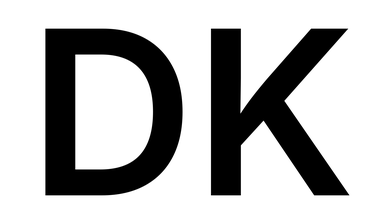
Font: Inter_SemiBold